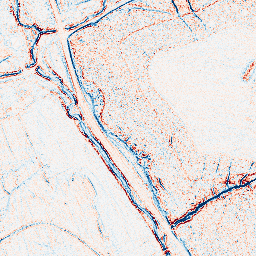
Category: edge_preserving
Decomposition family: bilateral
Decomposition parameters: d: 5
sigma_color: 50
sigma_space: 100
Upsampling method: lanczos
Upsampling parameters: scale: 4
Upsampling scale: 4